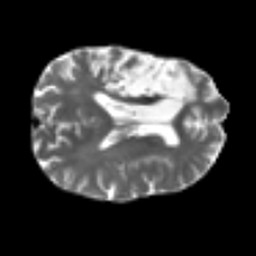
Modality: T2w
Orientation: axial
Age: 56
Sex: male
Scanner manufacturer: siemens
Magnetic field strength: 3 T
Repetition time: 4.987 s
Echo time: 0.0792 s